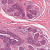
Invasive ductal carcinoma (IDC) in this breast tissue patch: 0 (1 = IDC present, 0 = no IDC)